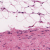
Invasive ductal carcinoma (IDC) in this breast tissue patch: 0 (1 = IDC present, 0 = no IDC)